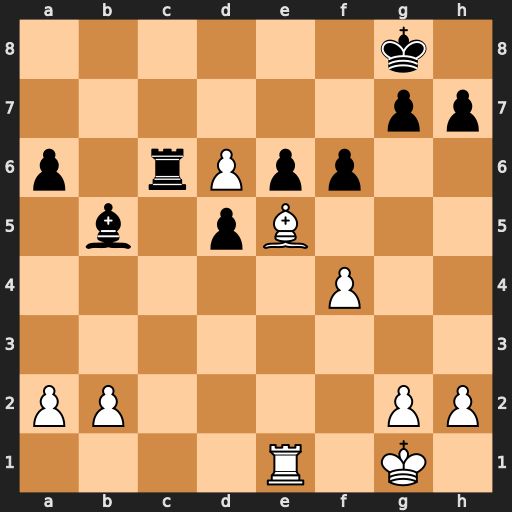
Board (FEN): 6k1/6pp/p1rPpp2/1b1pB3/5P2/8/PP4PP/4R1K1
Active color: w
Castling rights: -
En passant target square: -
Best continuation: d7 Rd6 Bxd6